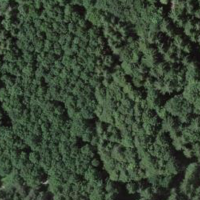
EUNIS habitat code: 44
Species observed at this site:
Scaphidium quadrimaculatum
Arum maculatum
Picea abies
Anguis fragilis